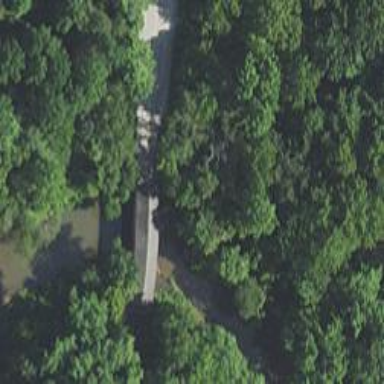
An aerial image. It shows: Covered bridge over tertiary road.